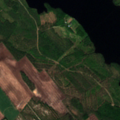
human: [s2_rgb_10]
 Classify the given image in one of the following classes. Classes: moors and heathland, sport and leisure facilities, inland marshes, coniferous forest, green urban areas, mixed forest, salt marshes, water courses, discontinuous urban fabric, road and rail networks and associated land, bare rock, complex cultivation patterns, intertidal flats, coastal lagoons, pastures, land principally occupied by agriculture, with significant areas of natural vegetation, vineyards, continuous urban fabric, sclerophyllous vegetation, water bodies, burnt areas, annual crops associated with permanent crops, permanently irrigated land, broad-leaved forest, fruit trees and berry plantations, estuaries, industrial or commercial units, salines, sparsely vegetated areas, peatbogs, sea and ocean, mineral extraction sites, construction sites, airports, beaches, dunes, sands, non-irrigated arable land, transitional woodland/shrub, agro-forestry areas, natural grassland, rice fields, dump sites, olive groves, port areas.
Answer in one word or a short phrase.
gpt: non-irrigated arable land, coniferous forest, mixed forest, water bodies